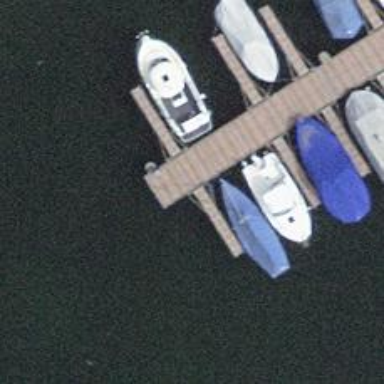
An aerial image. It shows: Man-made pier.